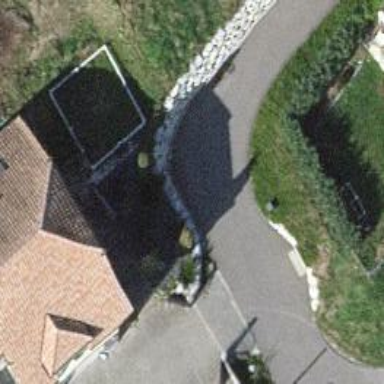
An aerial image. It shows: Driveway leading to service road.